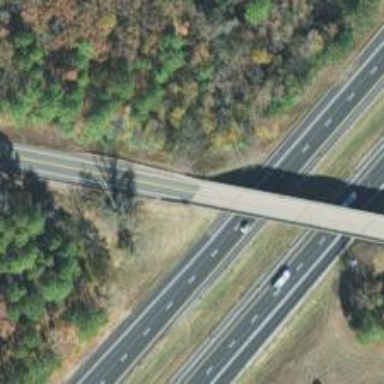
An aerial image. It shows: Beam bridge on secondary road.